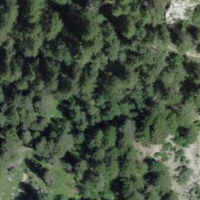
EUNIS habitat code: 43
Species observed at this site:
Medicago lupulina
Stachys recta
Saponaria ocymoides